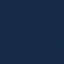
Land use / land cover class: SeaLake